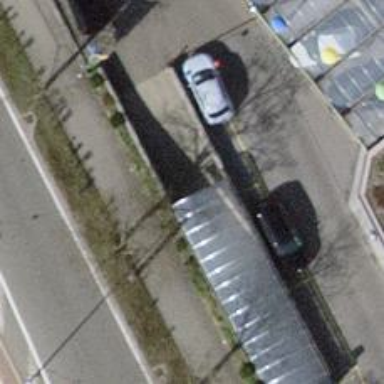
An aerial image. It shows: Parking entrance.